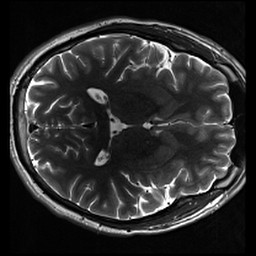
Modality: inplaneT2
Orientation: axial